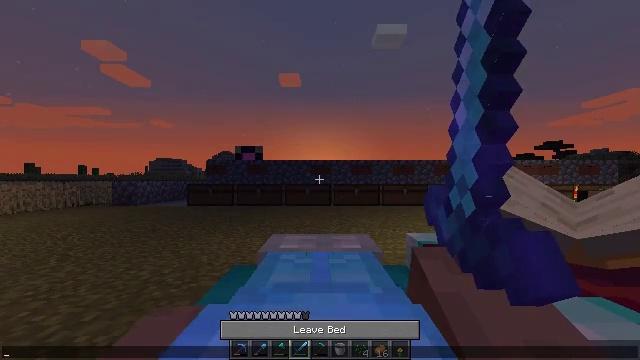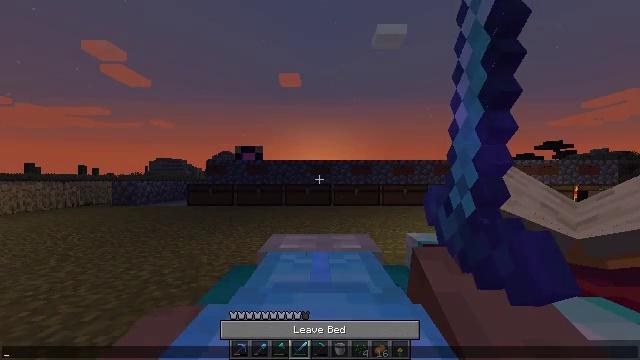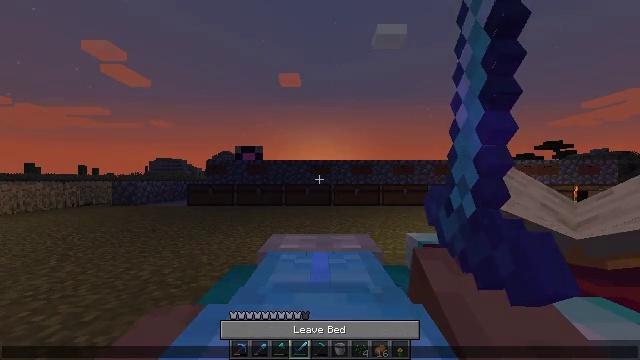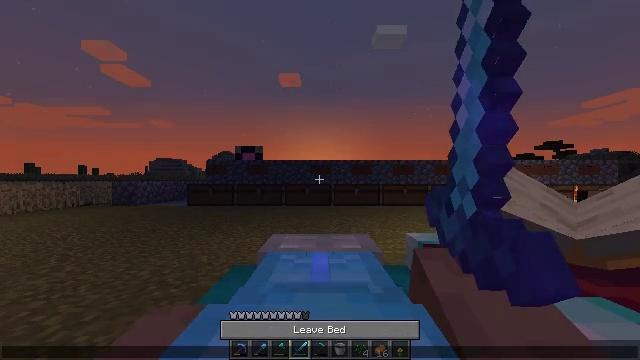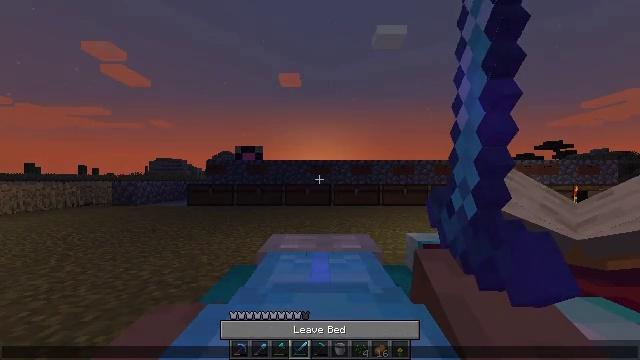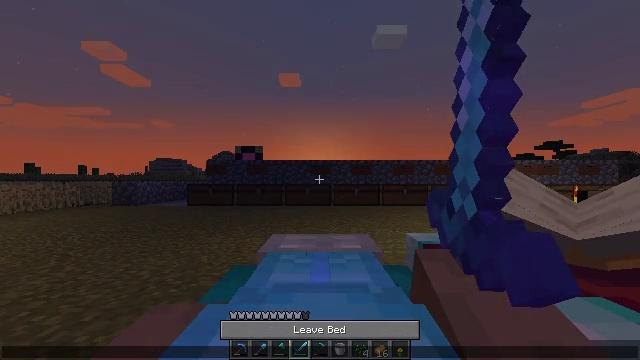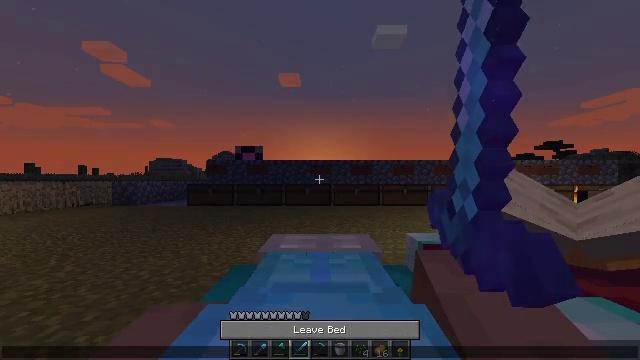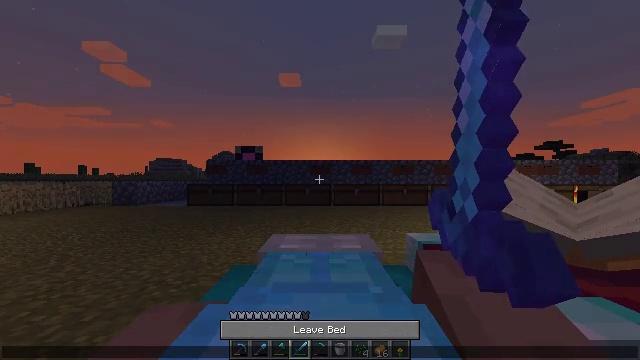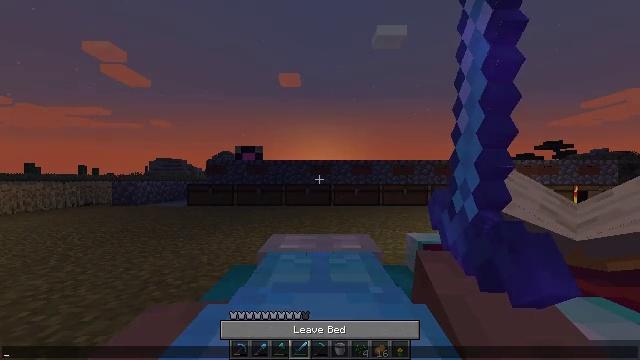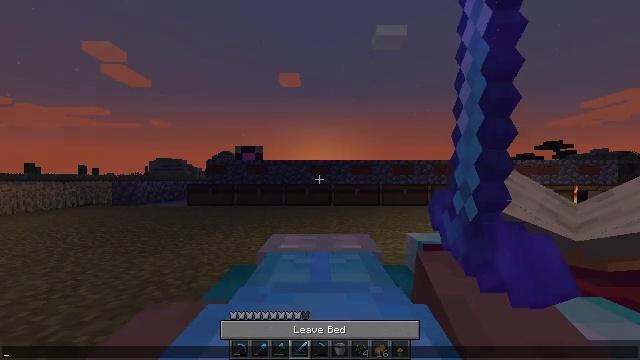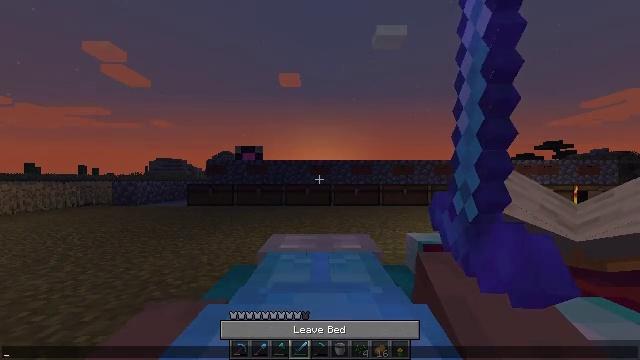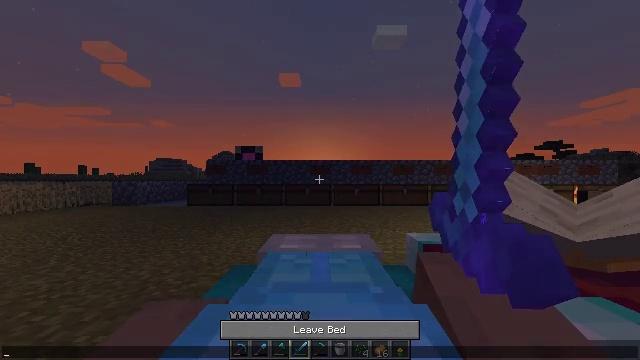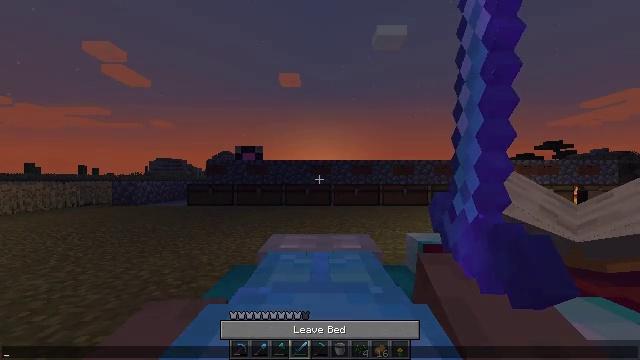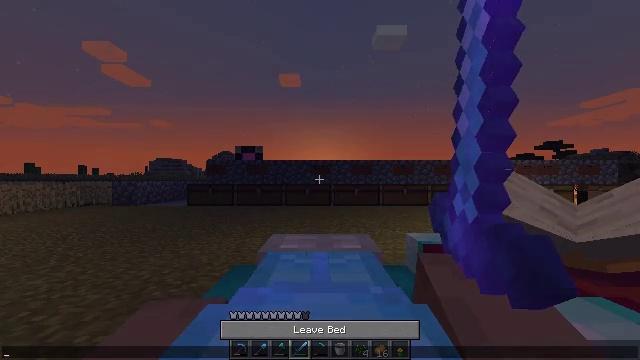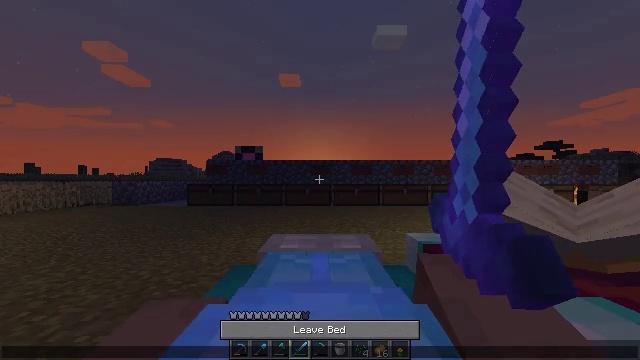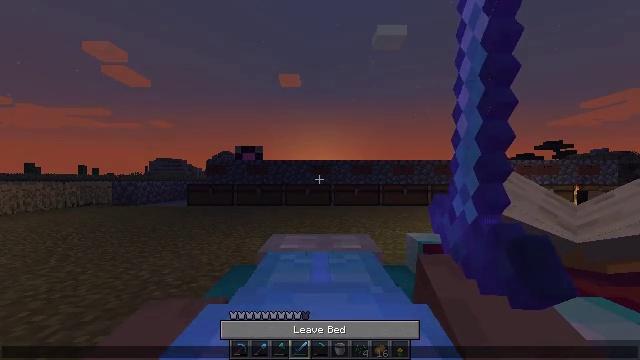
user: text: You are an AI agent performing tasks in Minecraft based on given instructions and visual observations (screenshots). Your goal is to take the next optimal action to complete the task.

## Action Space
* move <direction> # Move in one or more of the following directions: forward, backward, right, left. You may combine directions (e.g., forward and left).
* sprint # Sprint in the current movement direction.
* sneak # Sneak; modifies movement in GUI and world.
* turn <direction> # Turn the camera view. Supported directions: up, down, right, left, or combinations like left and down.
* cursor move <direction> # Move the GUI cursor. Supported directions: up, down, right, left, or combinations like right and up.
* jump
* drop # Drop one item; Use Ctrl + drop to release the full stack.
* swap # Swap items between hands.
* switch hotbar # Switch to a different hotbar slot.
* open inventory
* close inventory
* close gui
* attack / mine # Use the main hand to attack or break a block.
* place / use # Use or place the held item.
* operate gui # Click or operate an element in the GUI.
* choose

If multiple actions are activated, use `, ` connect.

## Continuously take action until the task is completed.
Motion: motion action
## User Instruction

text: Gather melon for food.
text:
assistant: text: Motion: no_op
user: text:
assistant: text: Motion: no_op
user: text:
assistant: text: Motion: no_op
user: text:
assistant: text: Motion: no_op
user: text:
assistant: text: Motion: no_op
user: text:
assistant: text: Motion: no_op
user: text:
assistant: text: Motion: no_op
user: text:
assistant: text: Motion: no_op
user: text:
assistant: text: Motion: no_op
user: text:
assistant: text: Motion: no_op
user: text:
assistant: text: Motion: no_op
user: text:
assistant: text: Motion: no_op
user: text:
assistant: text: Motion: no_op
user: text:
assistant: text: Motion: no_op
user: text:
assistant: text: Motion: no_op
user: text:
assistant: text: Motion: no_op
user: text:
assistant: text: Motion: no_op
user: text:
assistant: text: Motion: no_op
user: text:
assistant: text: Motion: no_op
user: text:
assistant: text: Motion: no_op
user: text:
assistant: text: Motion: no_op
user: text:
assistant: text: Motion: no_op
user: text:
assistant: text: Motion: no_op
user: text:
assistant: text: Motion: no_op
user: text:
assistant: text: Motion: no_op
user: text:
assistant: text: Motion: no_op
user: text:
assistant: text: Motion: no_op
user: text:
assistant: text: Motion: no_op
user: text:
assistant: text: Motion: no_op
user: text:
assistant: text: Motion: no_op